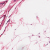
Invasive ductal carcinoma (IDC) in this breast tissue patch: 0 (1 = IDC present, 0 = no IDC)